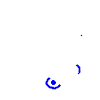
Particle: proton